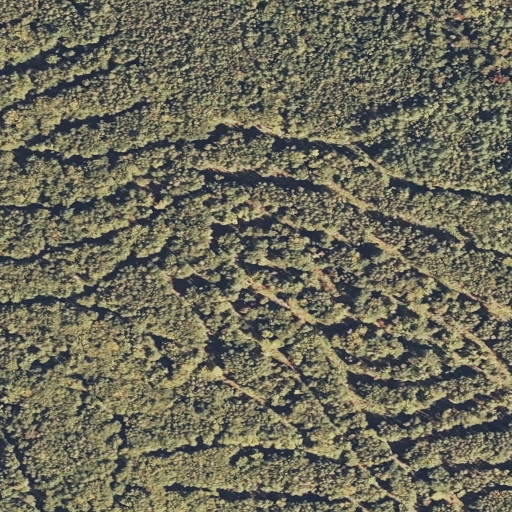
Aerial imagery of mountain in Maine named Negro Hill containing deciduous forest, woody wetlands, and mixed forest